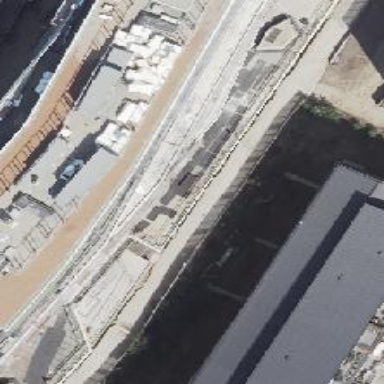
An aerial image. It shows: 1-track yard used for service.